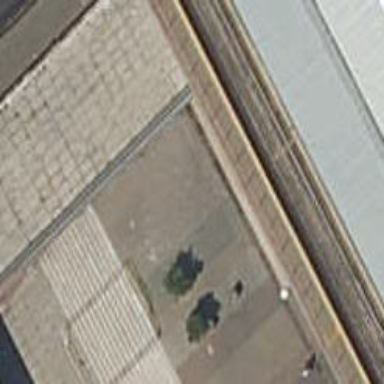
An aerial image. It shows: Subway entrance.